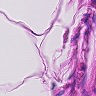
Metastatic tissue present: no